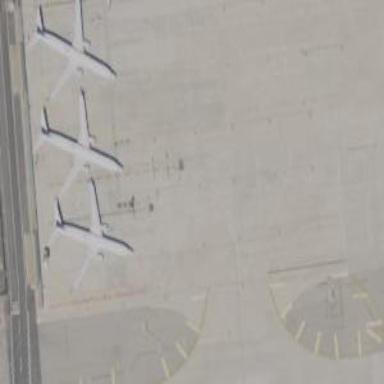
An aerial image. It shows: Image of taxiway at airport.